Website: macys
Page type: delivery-shipping
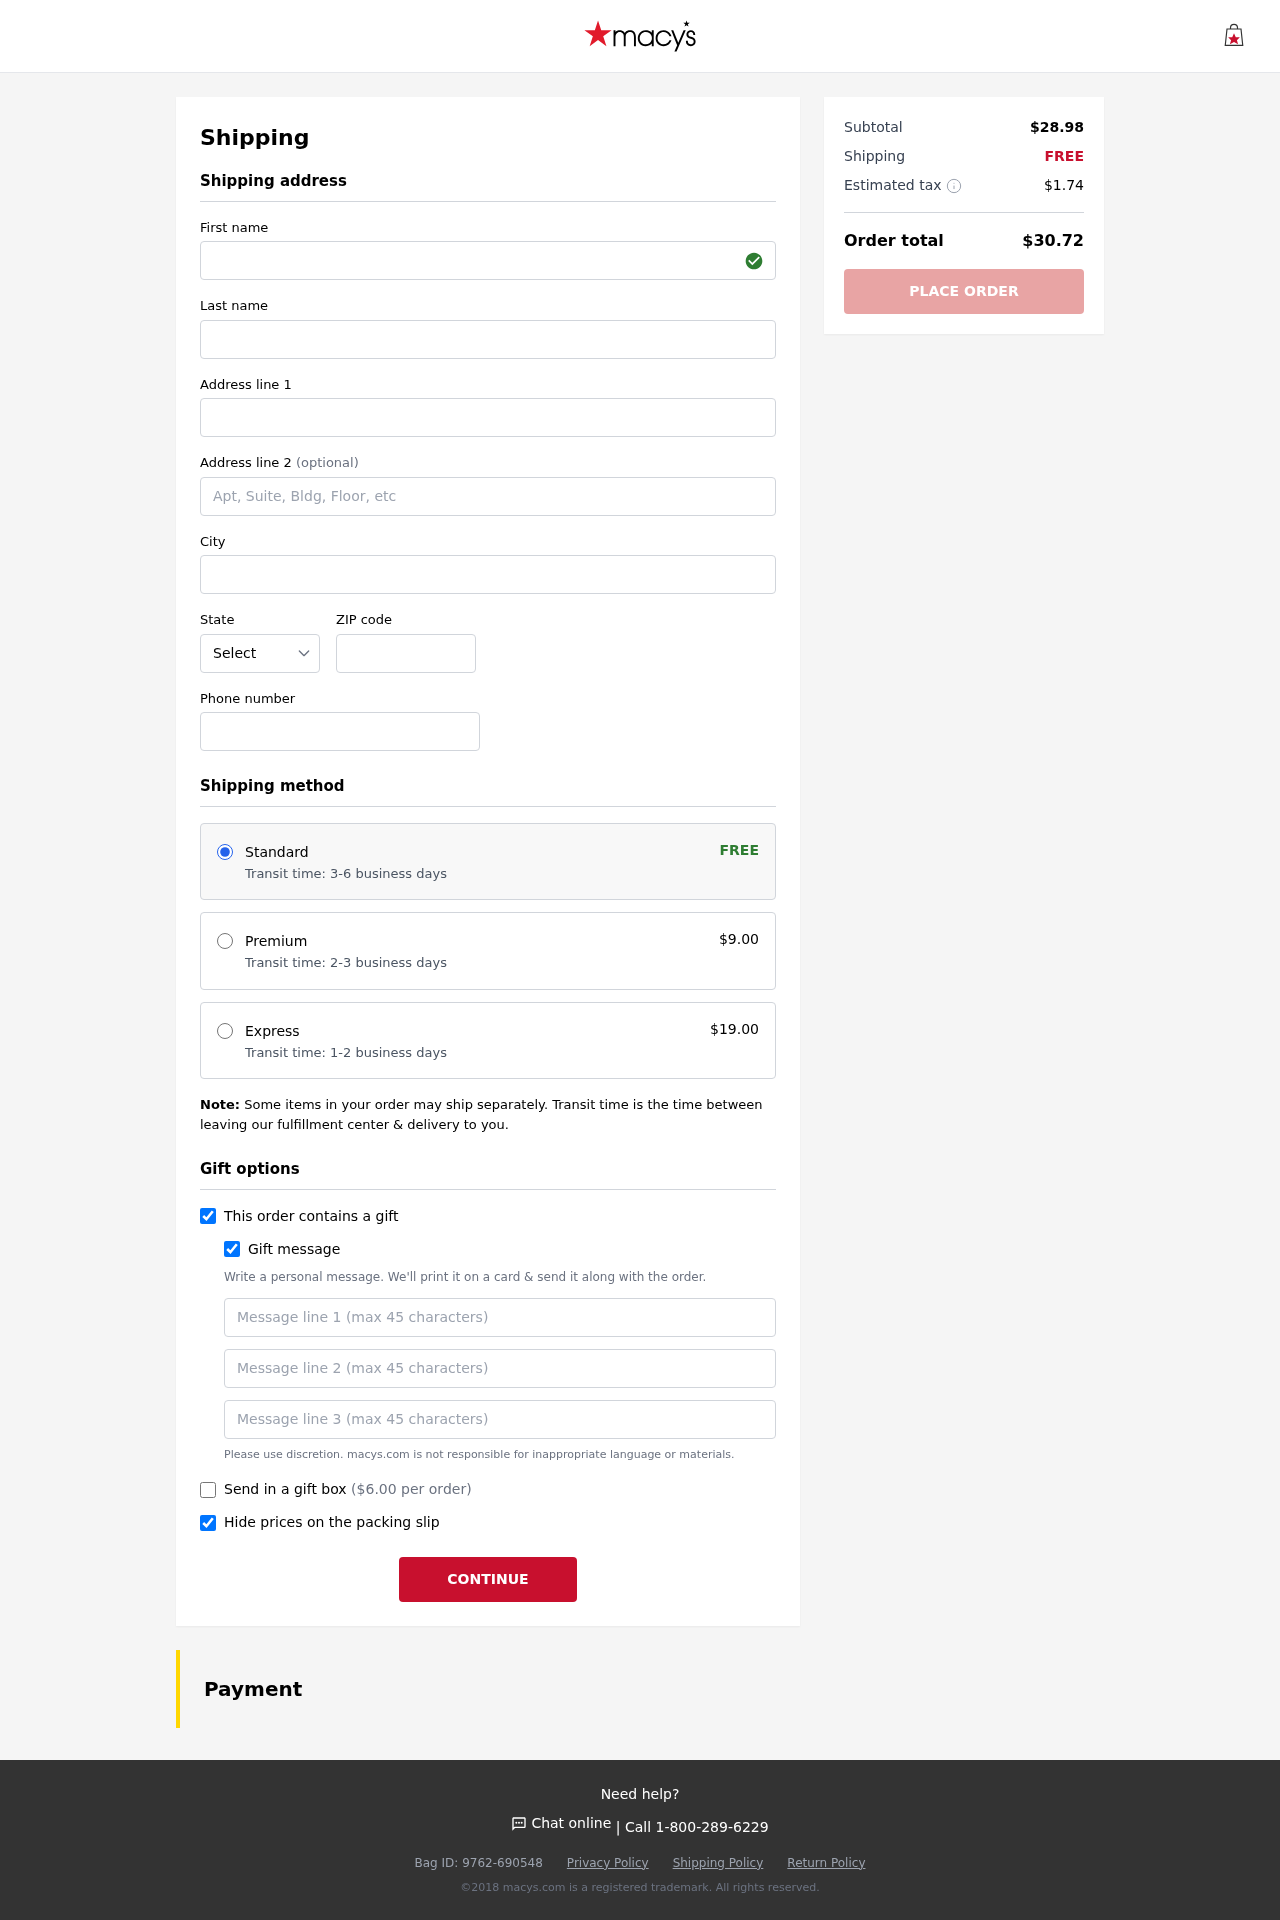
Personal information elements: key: PII_STATE_ABBR
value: NC
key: PII_FIRSTNAME
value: John
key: PII_LASTNAME
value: Morrison
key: PII_STREET
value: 4925 Kevin Park
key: PII_CITY
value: Brookeside
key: PII_POSTCODE
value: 59975
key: PII_PHONE
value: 3137570497
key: PII_GIFT_MESSAGE
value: Hey Amy, I thought you could use a little extra warmth and cheer this season! I found this lovely candle that reminds me of cozy nights and holiday magic. Enjoy every flicker!  John
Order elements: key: ORDER_SHIPPING_STANDARD
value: Transit time: 3-6 business days
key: ORDER_SHIPPING_COST
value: FREE
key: ORDER_SHIPPING_PREMIUM
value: Transit time: 2-3 business days
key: ORDER_SHIPPING_PREMIUM_PRICE
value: $9.00
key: ORDER_SHIPPING_EXPRESS
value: Transit time: 1-2 business days
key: ORDER_SHIPPING_EXPRESS_PRICE
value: $19.00
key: ORDER_GIFT_BOX_PRICE
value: ($6.00 per order)
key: ORDER_SUBTOTAL
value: $28.98
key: ORDER_SHIPPING_COST2
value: FREE
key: ORDER_TAX
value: $1.74
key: ORDER_TOTAL
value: $30.72